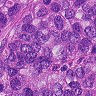
Metastatic tissue present: yes